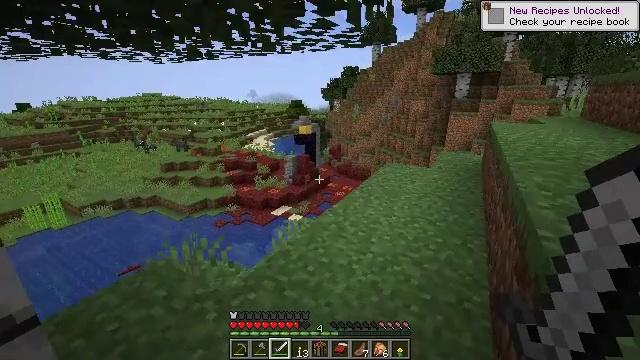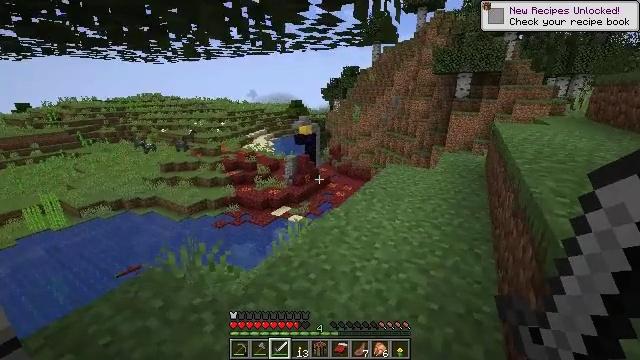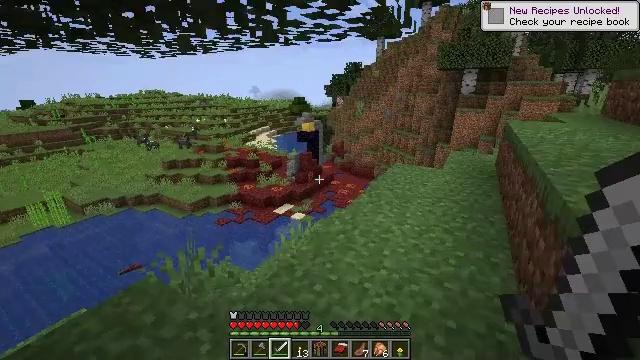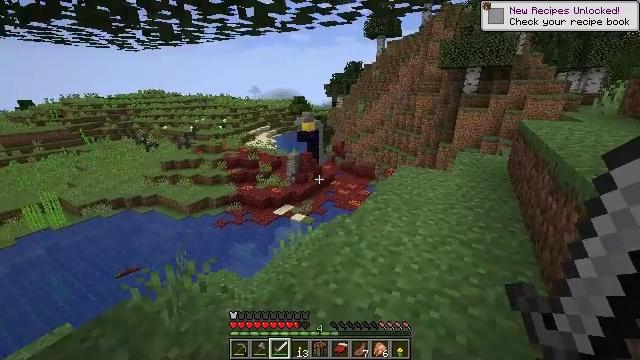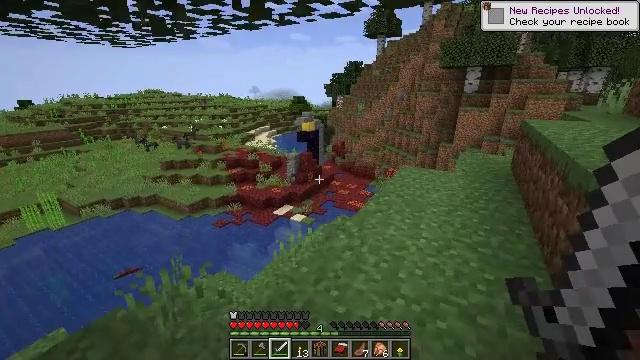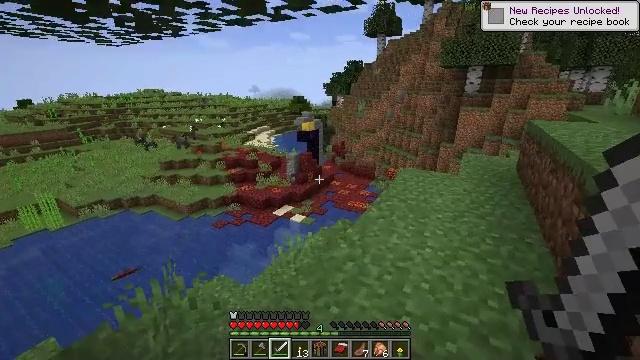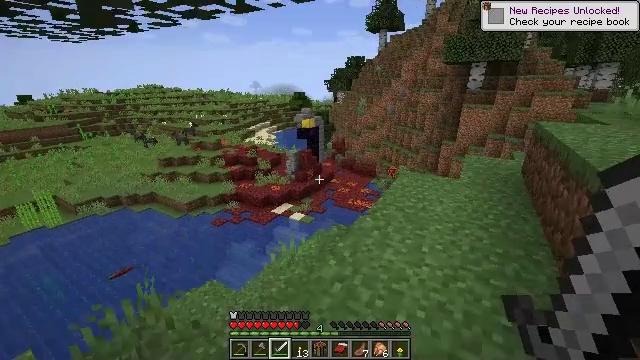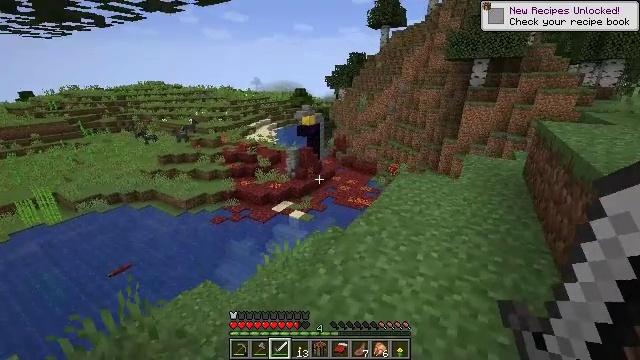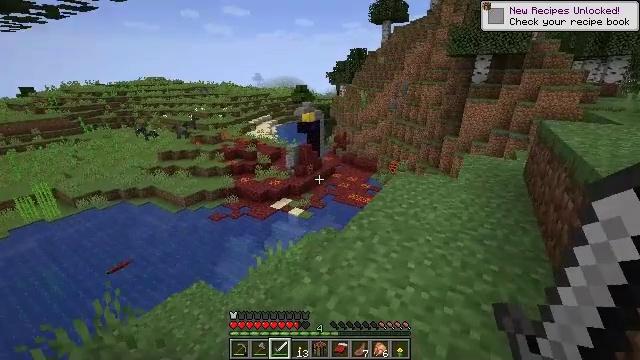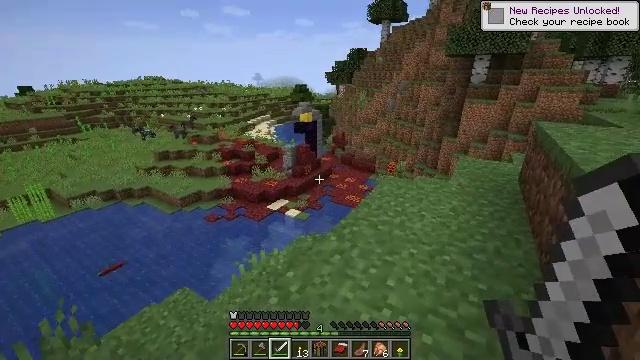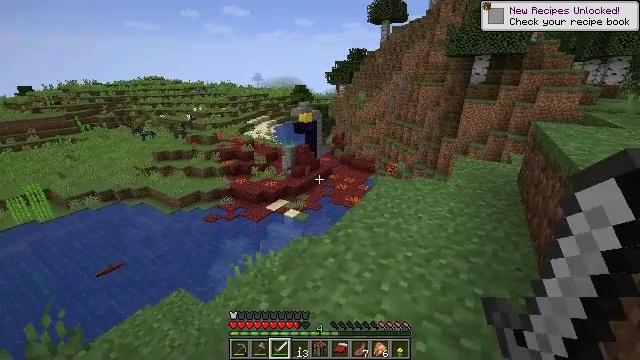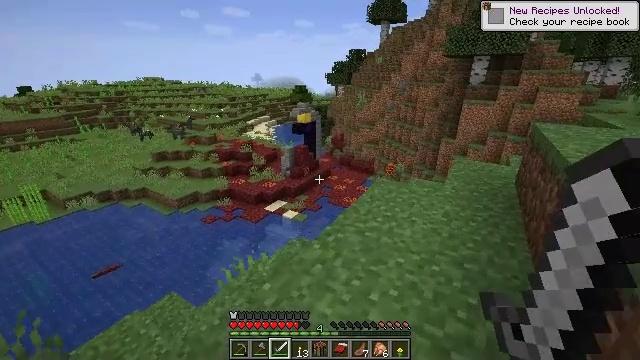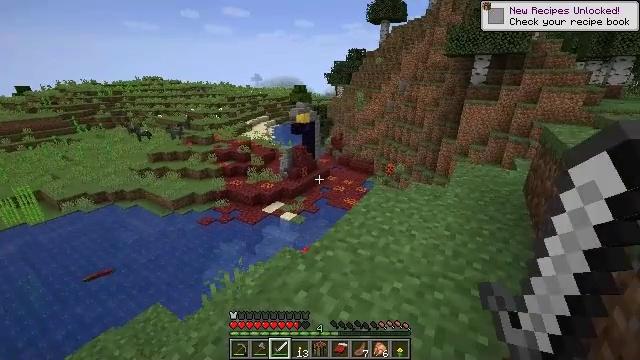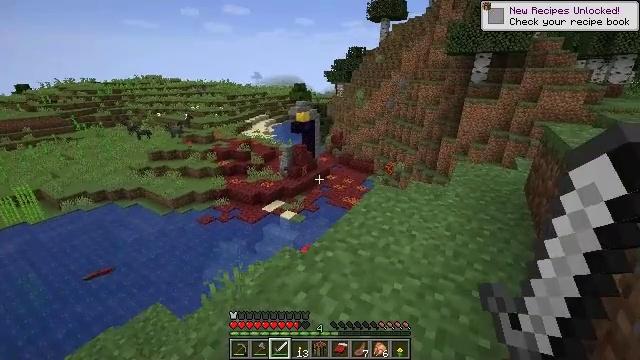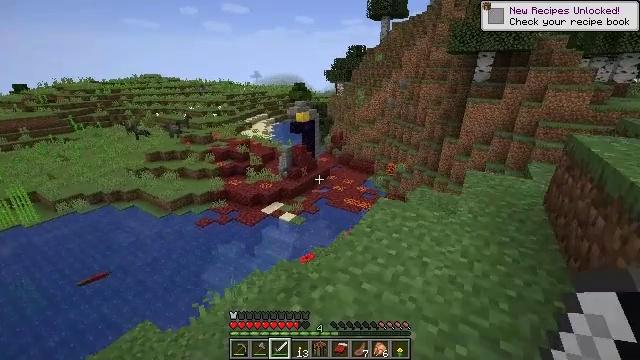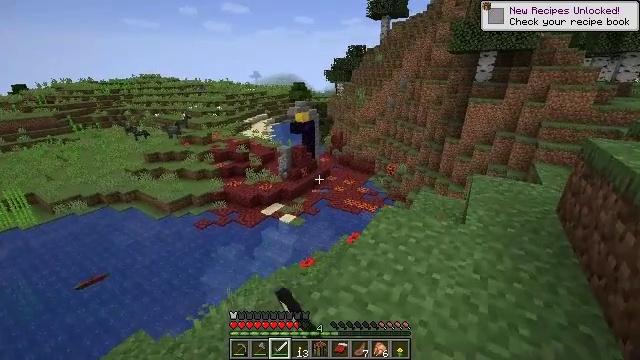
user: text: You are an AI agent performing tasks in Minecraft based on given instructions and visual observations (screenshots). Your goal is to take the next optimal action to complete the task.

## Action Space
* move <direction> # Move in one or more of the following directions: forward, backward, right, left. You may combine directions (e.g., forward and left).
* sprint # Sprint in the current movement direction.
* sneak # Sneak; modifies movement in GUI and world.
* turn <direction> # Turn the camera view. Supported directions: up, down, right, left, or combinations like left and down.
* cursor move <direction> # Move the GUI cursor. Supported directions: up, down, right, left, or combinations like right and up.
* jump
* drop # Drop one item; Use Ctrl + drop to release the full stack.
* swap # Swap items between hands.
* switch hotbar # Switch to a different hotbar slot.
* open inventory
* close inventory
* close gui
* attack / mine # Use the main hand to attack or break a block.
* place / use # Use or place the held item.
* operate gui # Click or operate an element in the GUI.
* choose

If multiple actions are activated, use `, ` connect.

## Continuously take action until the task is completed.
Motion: motion action
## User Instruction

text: Remove a bow from the inventory.
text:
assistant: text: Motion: move forward
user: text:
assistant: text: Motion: move forward
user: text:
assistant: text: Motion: move forward
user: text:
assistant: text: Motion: move forward
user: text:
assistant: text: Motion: move forward and move right
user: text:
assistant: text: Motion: move forward and move right
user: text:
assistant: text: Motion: move forward and move right
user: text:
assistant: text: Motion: move forward and move right
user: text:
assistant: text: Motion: move forward and move right
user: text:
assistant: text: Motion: move forward and move right
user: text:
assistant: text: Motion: move forward
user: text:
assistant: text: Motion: move forward
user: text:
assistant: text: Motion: move forward
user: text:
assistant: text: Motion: move forward, attack / mine
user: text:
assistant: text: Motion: move forward, attack / mine
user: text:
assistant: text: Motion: move forward, attack / mine
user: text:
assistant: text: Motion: move forward
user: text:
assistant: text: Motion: move forward
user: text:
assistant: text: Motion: move forward, turn down, attack / mine
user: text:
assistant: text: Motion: move forward, attack / mine
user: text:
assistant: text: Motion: move forward, attack / mine
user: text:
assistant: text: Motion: move forward, attack / mine
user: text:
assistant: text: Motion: move forward, attack / mine
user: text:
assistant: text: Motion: move forward, attack / mine
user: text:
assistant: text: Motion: move forward and move right, attack / mine
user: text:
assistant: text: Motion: move forward and move right, turn right and down
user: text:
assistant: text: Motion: move forward and move right, turn right and down, attack / mine
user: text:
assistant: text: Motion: move forward and move right, turn down, attack / mine
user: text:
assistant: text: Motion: move forward and move right, attack / mine
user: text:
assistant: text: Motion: move forward and move right, attack / mine